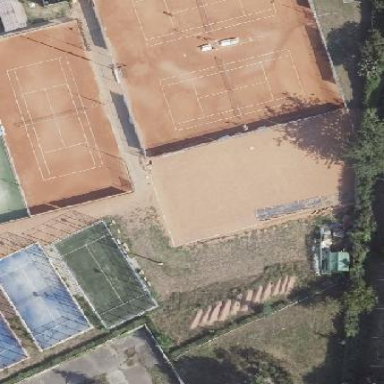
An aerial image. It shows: Tennis court with tartan surface on leisure land pitch.